Aerial crown-view tile of a tropical tree (Barro Colorado Island, Panama), acquired 20250124:
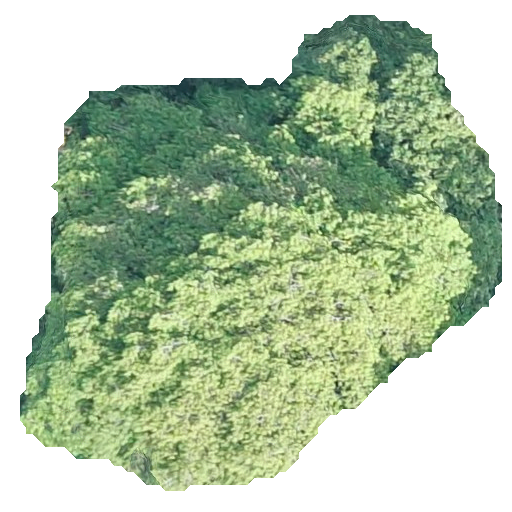
Species: Virola surinamensis
GBIF accepted scientific name: Virola surinamensis
Crown area: 236.215 m²